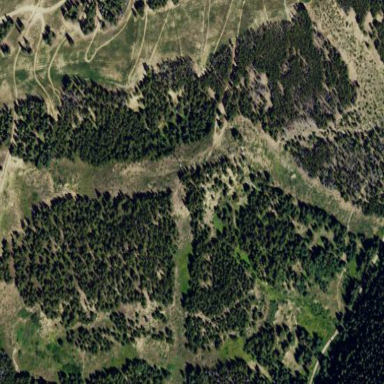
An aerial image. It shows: Evergreen woodland with needle-leaved trees.